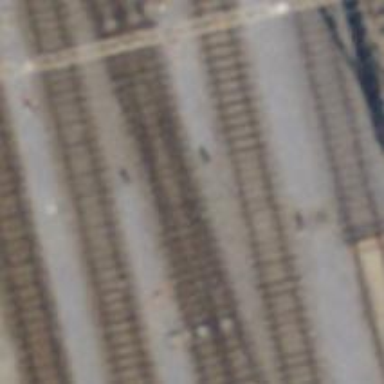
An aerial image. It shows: Single-track railway siding with electrified contact lines.